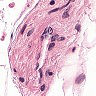
Metastatic tissue present: no